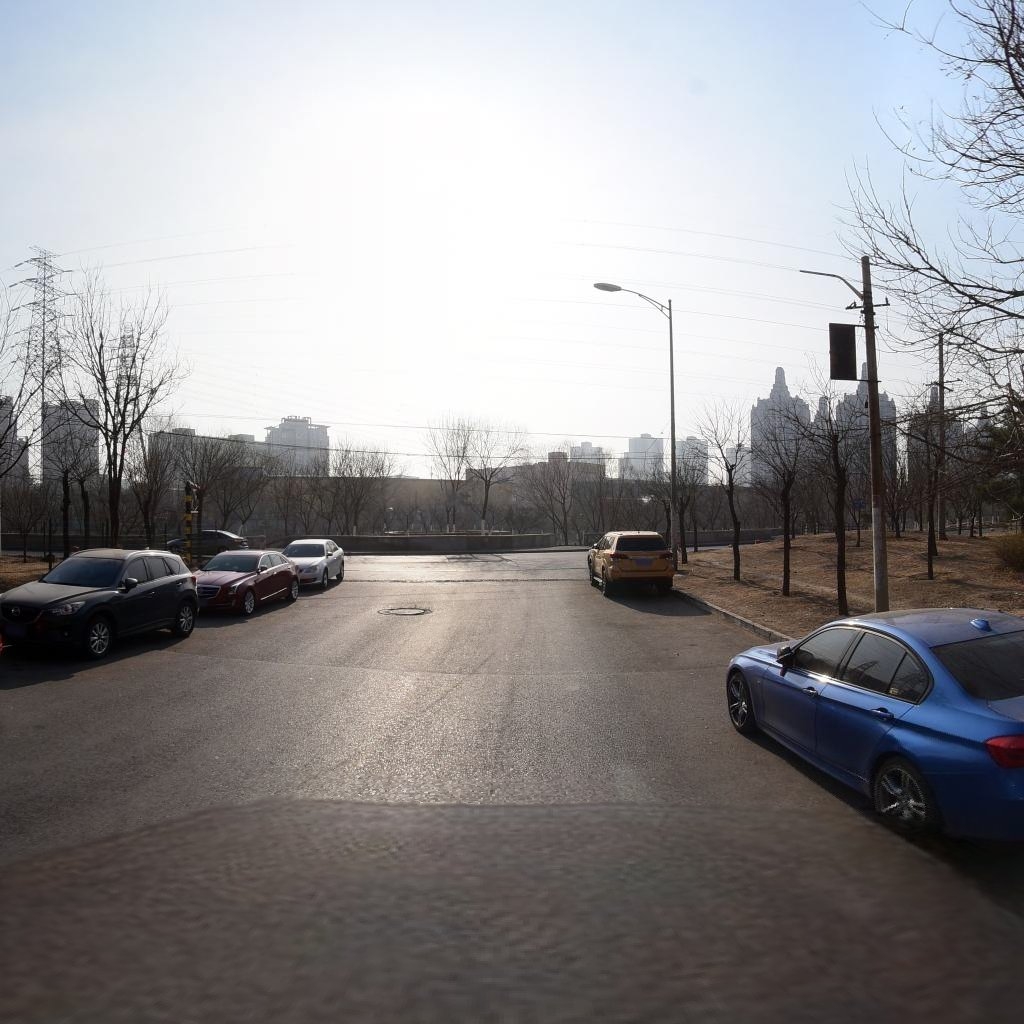
Region: Chaoyang
Road damage annotations: transverse crack, manhole cover